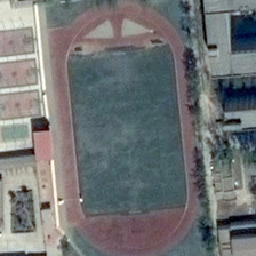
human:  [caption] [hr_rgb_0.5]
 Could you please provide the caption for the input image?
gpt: many green lands and red track in it.

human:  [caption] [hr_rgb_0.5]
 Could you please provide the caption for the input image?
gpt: There are lots of green land and red runways.

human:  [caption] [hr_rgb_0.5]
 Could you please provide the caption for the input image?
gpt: Many green lands and red runways of it.

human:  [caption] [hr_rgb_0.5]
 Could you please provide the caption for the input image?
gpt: There is a lot of green and red land here.

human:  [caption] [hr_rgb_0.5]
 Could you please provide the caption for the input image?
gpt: Lots of green lands and red track on it.